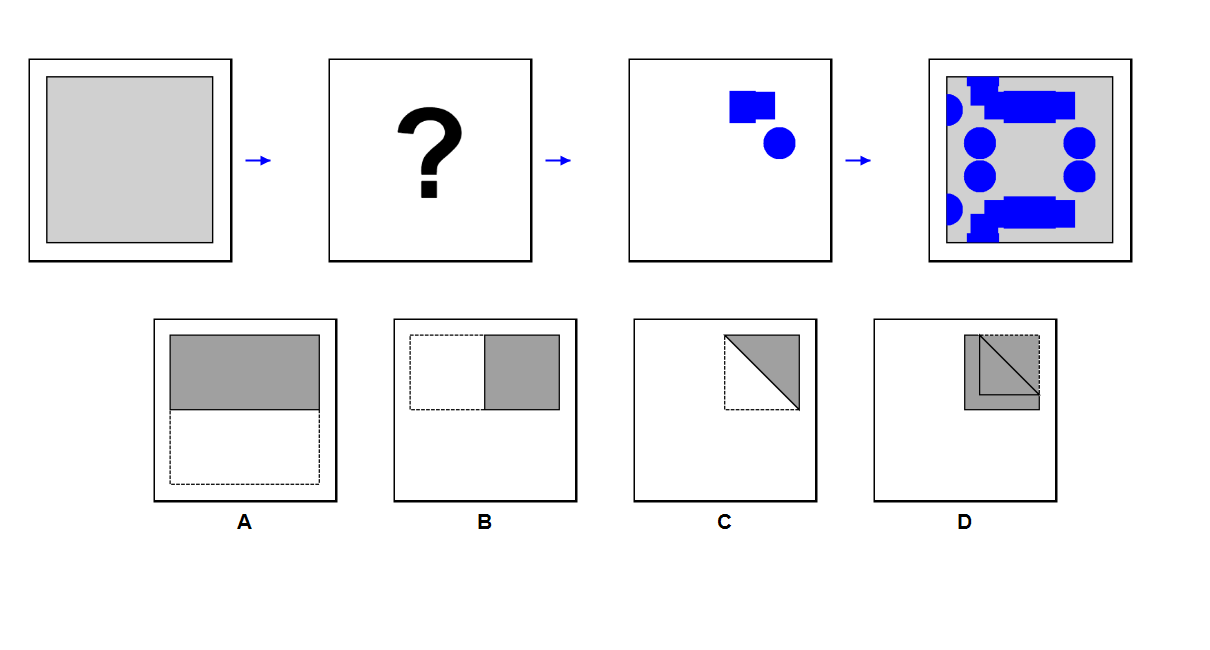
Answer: C